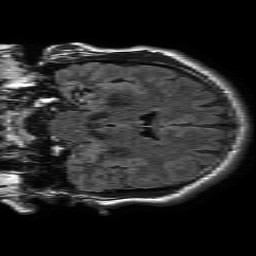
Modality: FLAIR
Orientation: coronal
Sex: male
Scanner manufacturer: philips
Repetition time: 11 s
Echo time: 0.125 s